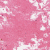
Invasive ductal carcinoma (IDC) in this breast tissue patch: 0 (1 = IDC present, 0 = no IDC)